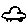
Label: car